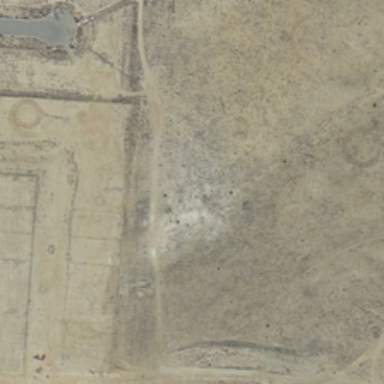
It is a piece of khaki bareland .